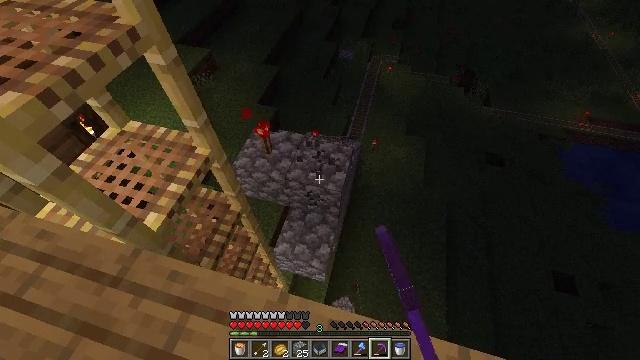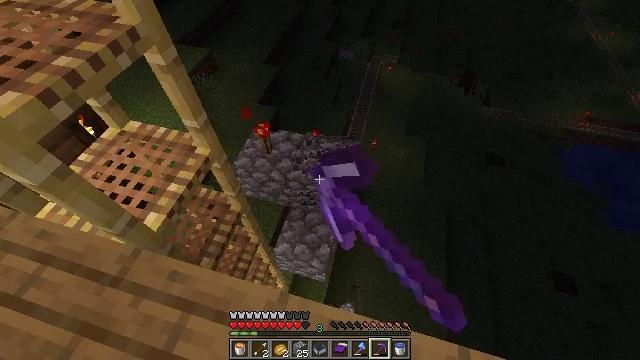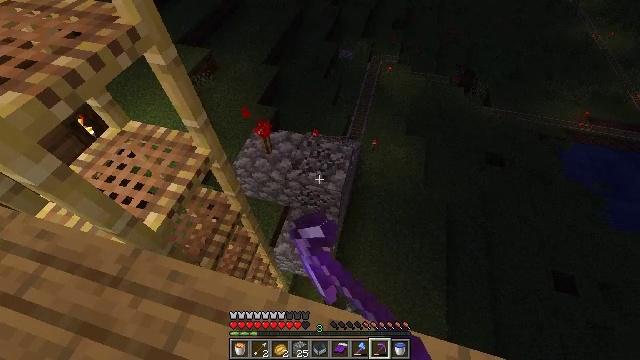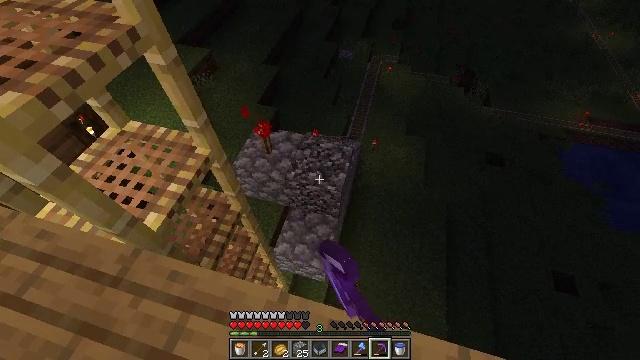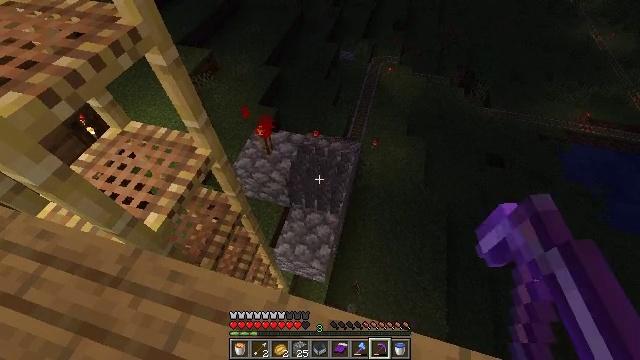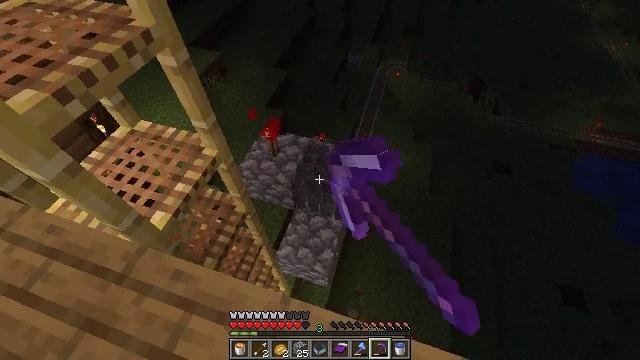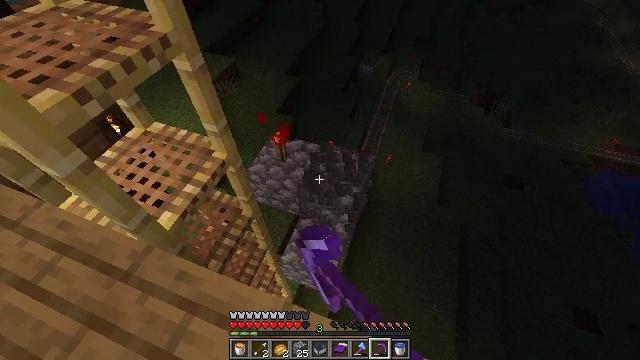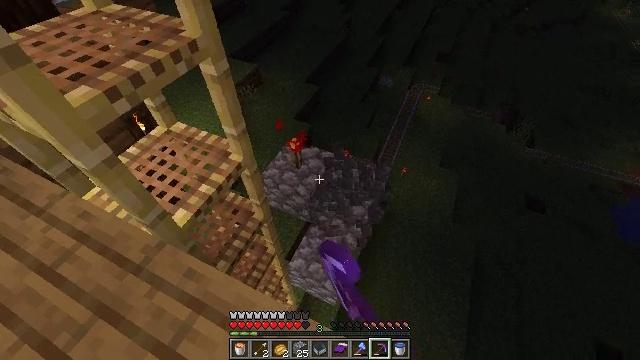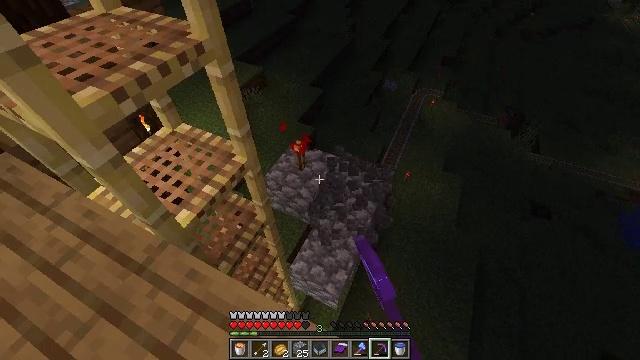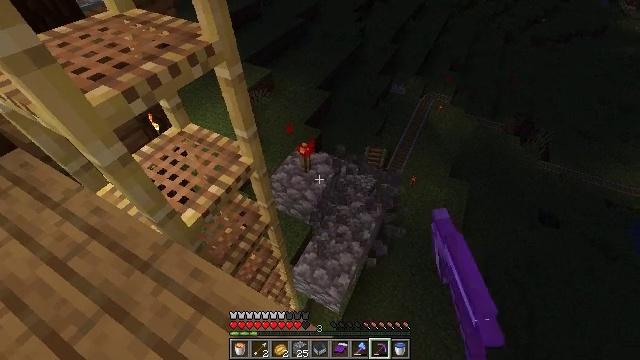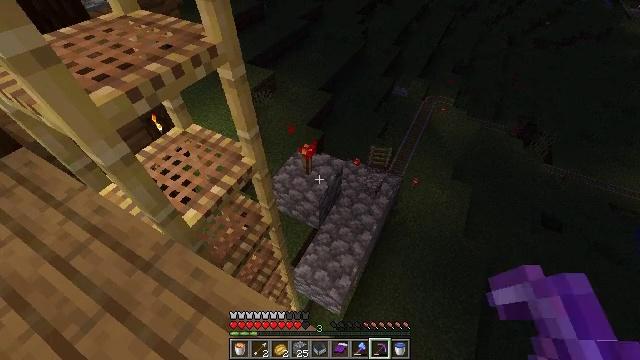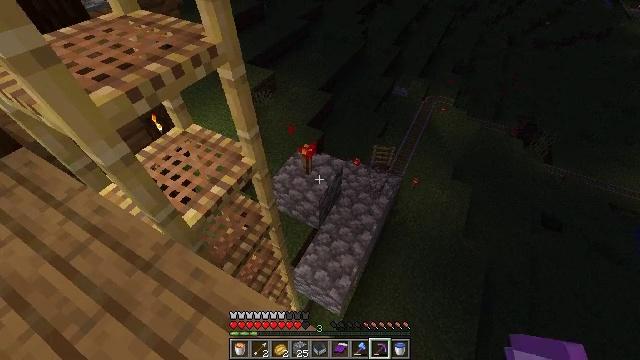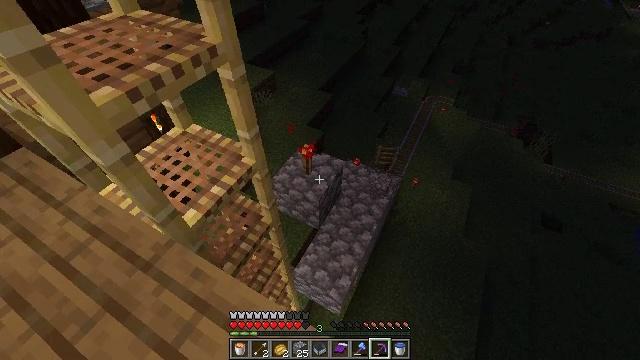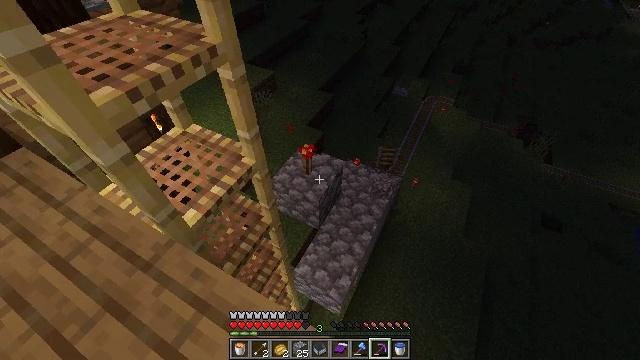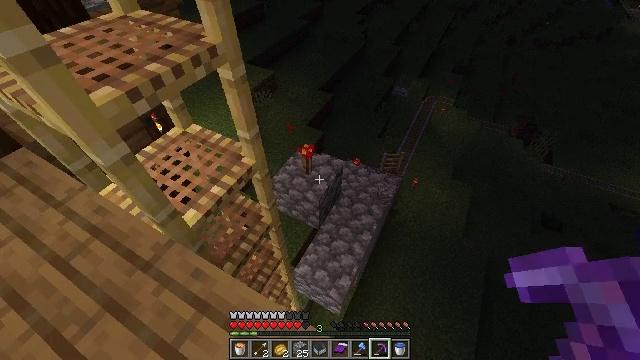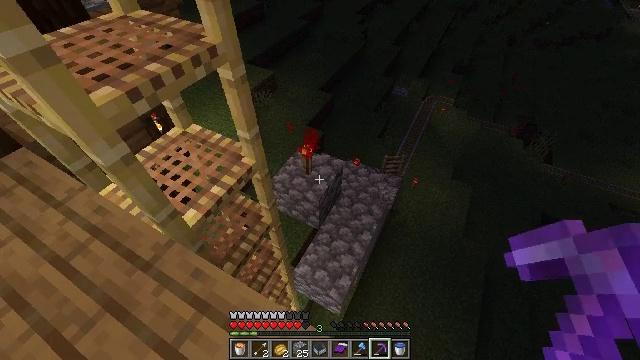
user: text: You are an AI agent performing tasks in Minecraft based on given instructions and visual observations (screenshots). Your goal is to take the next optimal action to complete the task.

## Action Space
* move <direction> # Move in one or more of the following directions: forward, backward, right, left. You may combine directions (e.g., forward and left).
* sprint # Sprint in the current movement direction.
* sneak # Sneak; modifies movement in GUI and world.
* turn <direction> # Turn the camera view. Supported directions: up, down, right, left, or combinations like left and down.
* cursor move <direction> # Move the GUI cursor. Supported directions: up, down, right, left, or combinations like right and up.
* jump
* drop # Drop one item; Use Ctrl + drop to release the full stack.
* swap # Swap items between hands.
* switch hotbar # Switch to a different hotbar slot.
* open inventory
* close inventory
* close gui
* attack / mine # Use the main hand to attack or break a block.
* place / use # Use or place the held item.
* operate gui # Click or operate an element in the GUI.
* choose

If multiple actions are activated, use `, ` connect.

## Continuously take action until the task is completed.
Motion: motion action
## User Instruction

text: Break the cobblestone to create a path.
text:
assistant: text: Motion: attack / mine
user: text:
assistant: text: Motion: attack / mine
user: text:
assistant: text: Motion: attack / mine
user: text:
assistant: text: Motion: attack / mine
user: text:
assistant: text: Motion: turn left, attack / mine
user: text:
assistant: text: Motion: turn left and up, attack / mine
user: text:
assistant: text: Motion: turn left and up, attack / mine
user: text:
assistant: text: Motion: turn left, attack / mine
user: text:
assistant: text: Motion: turn left, attack / mine
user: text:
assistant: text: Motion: attack / mine
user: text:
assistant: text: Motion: attack / mine
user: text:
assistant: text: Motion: attack / mine
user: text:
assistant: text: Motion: attack / mine
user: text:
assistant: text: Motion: attack / mine
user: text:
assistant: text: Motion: attack / mine
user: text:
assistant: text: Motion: attack / mine
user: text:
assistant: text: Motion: attack / mine
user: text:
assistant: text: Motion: attack / mine
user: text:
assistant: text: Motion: attack / mine
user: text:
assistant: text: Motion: attack / mine
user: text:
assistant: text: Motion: attack / mine
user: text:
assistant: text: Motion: attack / mine
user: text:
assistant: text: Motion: attack / mine
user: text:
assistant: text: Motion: attack / mine
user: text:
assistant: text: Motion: attack / mine
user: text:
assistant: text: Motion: attack / mine
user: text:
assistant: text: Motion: no_op
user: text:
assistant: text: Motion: no_op
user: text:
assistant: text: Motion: move forward
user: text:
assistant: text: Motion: move forward, turn down